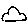
Label: cloud